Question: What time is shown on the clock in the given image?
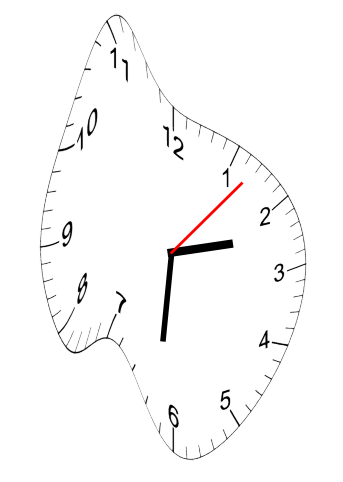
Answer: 02:31:07